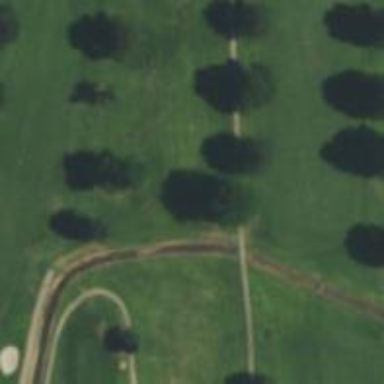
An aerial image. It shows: Path.